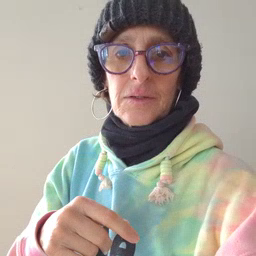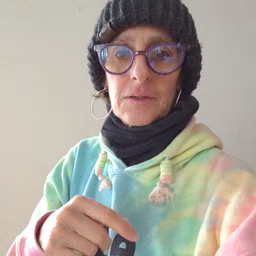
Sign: tooth